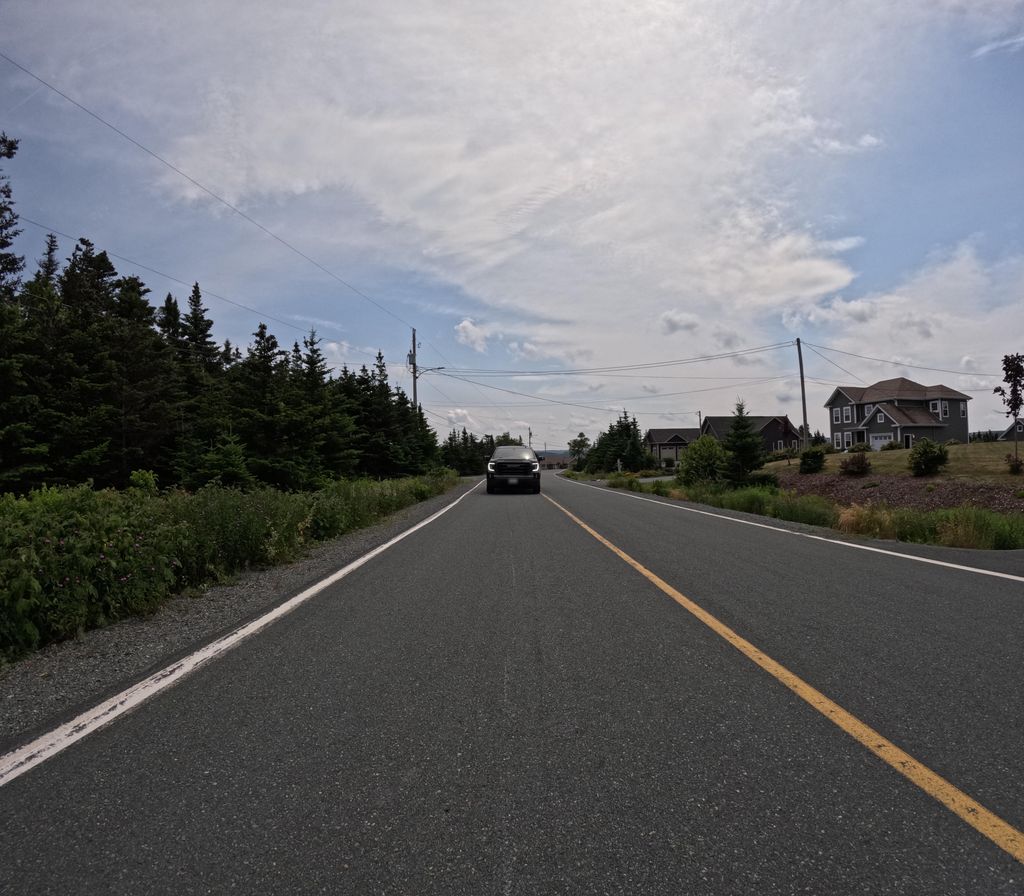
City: st_johns